Question: Imagine a panel with 4 PictureBox aligned in one line and then you decrease the size of the window and hence the panel size (it's anchored). Then, when there is no space for 4 PictureBox in one line, the last one goes down to the second line, becoming three PB in the superior line and the forth PB in the second.
If you continue decreasing the window size, the boxes will go down until remain a unique column of PictureBox.
The only idea that came mind was use "if" conditions... Is there an easier way to do that? I thought it could be made by some property of the panel or PB, but I'm wrong I suppose...
Summarizing: How to make the elements inside a panel be adjusted to fit in the panel when you change your size?!
Here it goes a image to illustrate the situation:

@Idle_Mind, Yes, Windows Forms Application. I've forgotten the FlowLayoutPanel, but I don't like it very much, if someone knows some way more easy, feel free to comment. For now, I will use the FLP. Thank you n_n
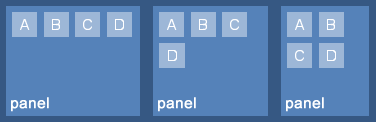
Answer: Just passing to mark the question as answered (on a comment in my question). I didn't use to know controls as FlowLayoutPanel or WrapPanel, etc. Thanks Idle_Mind.